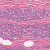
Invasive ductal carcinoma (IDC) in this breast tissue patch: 0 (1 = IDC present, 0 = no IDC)